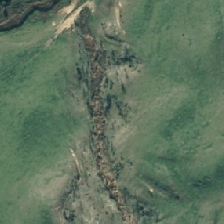
Land cover: low_producing_grassland